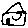
Label: house